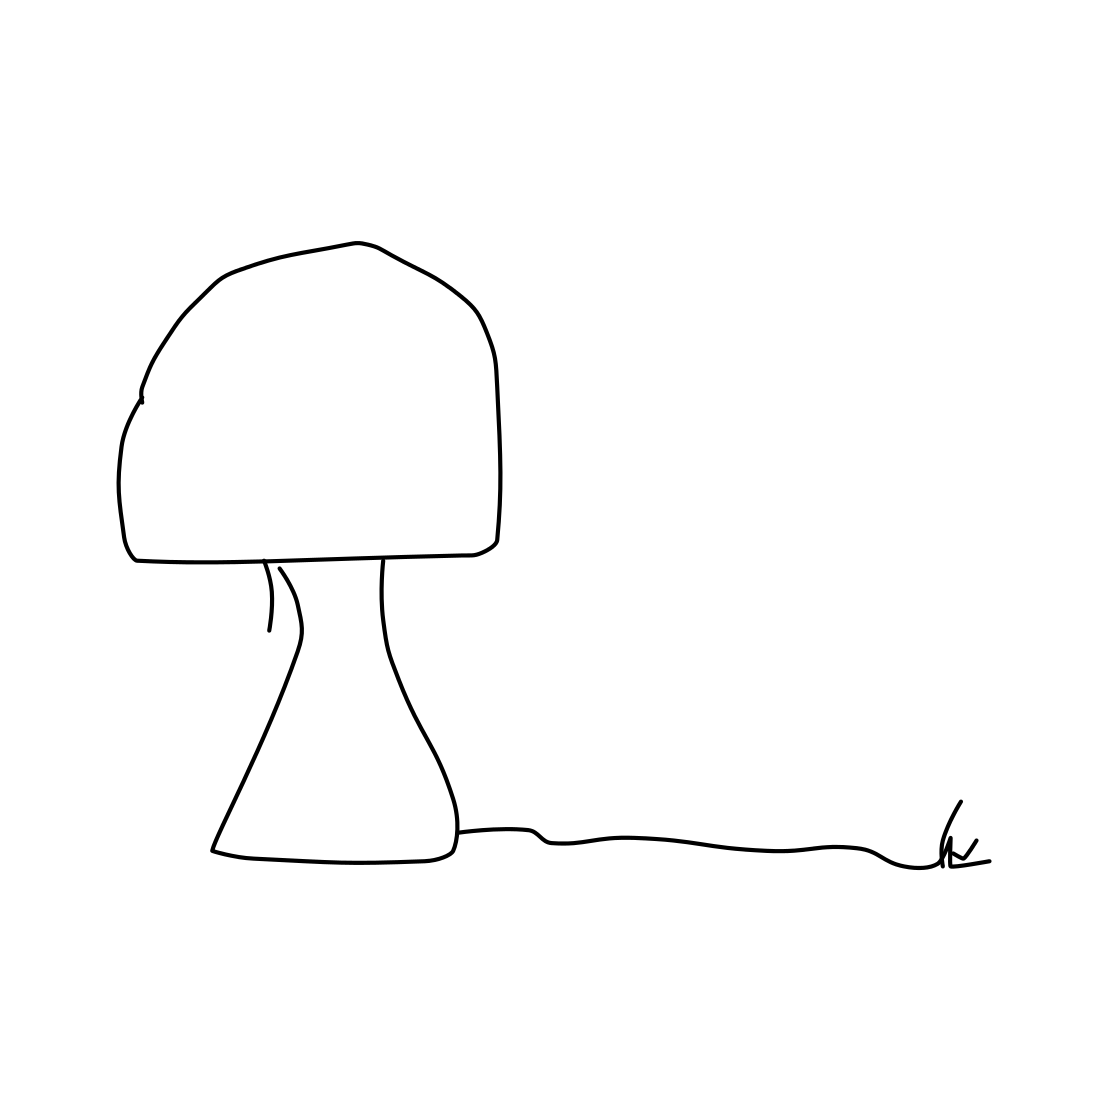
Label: tablelamp